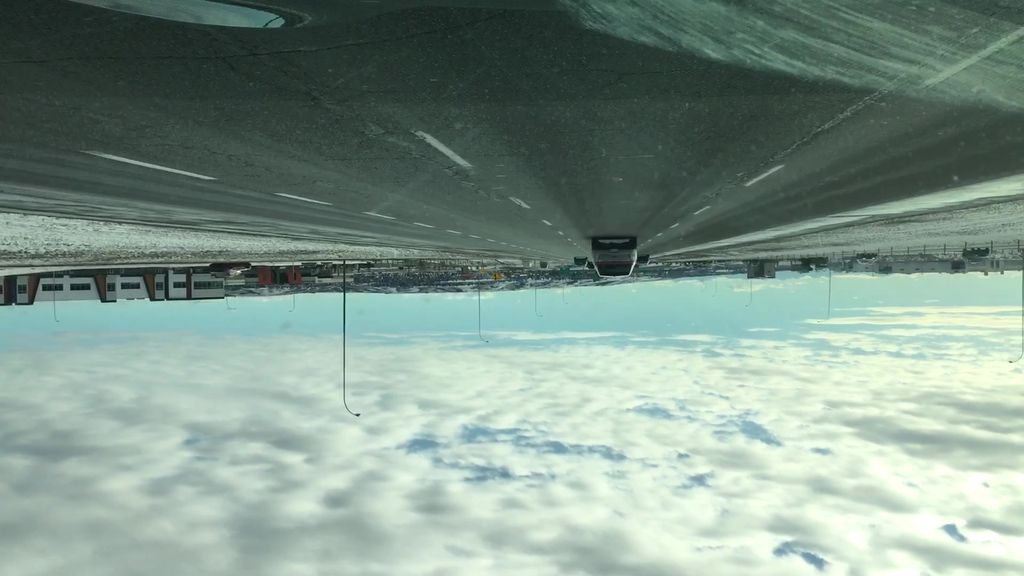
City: calgary